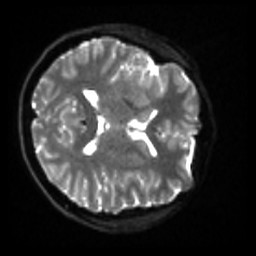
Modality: sbref
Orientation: axial
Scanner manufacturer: siemens
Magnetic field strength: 3 T
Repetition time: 4 s
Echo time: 0.0594 s